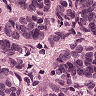
Metastatic tissue present: yes